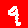
Digit: 9